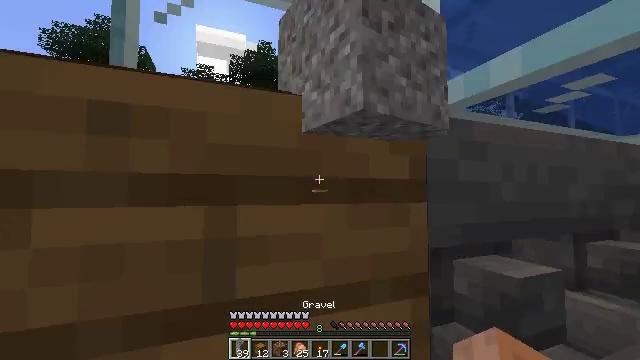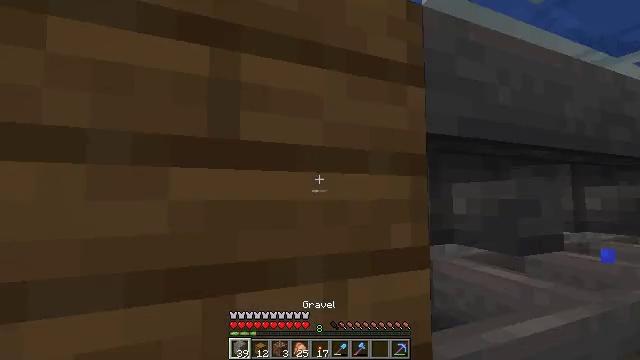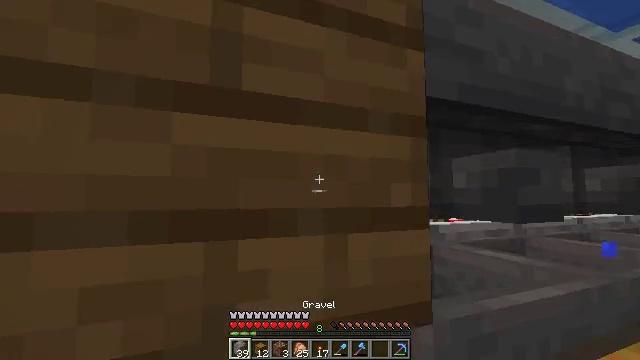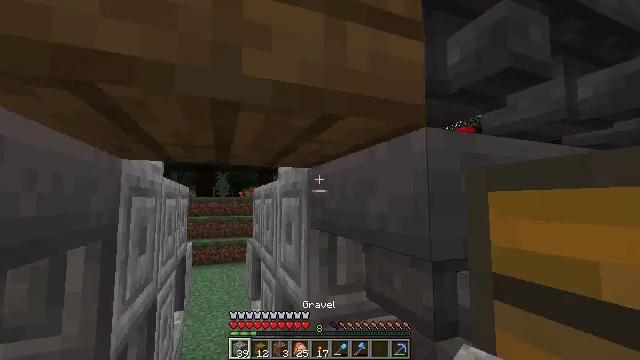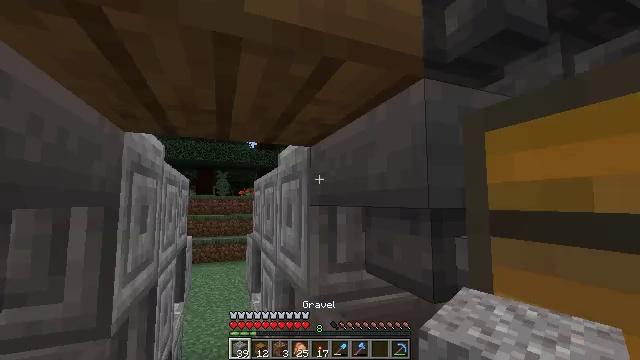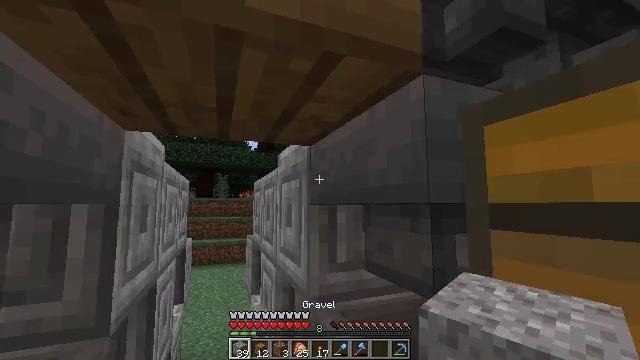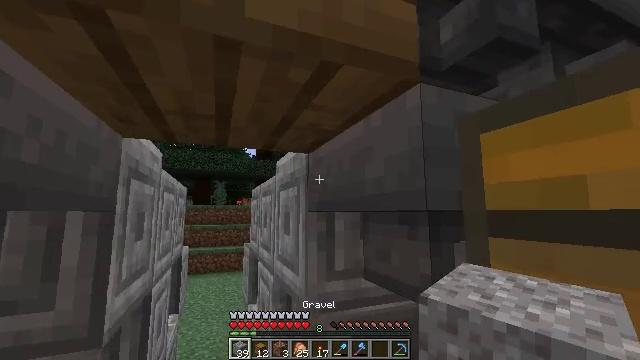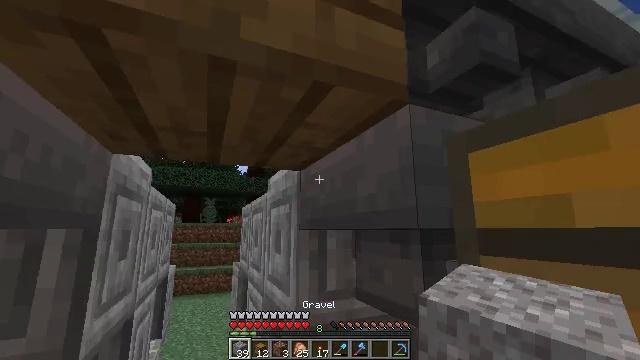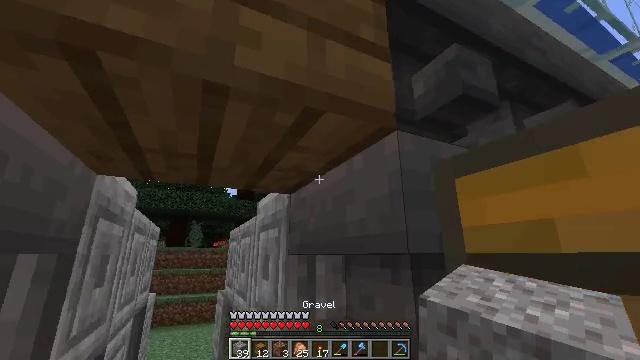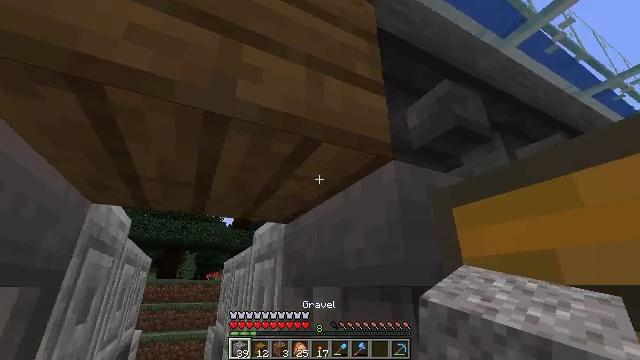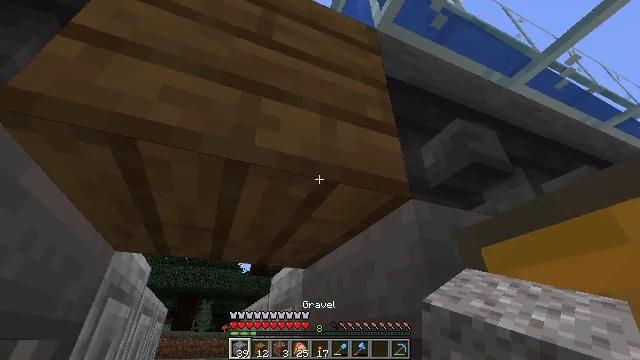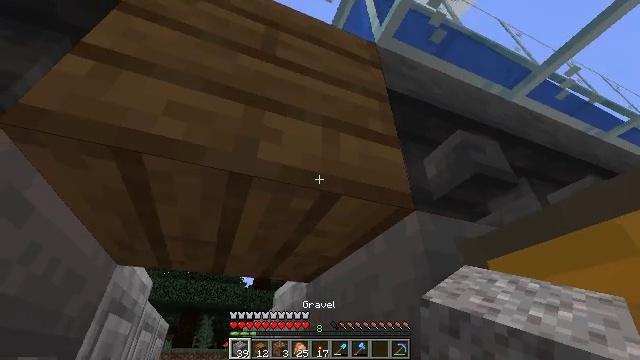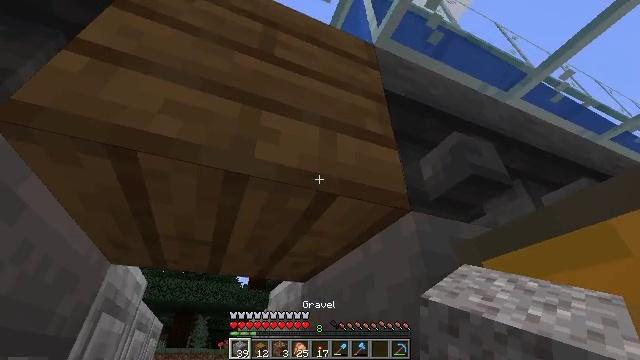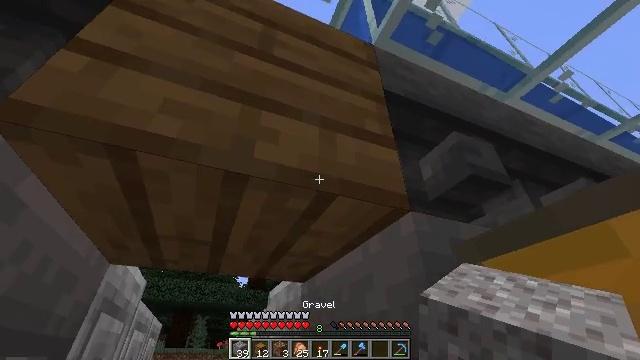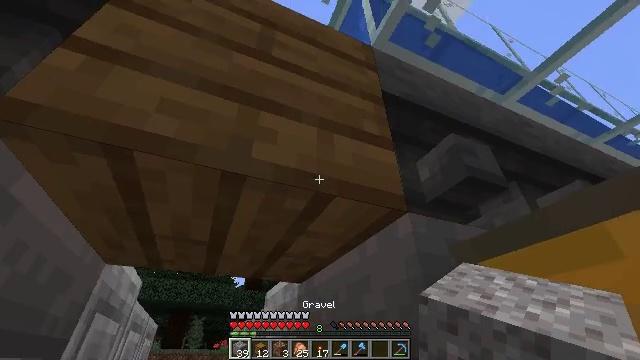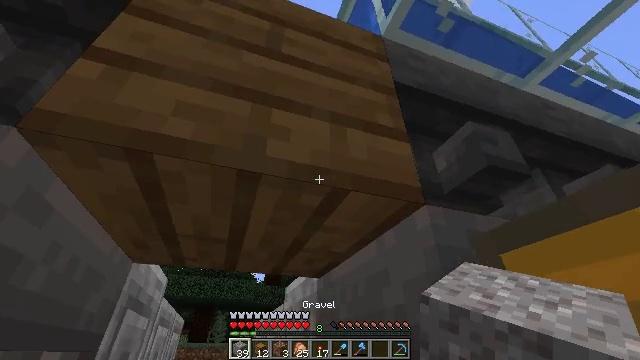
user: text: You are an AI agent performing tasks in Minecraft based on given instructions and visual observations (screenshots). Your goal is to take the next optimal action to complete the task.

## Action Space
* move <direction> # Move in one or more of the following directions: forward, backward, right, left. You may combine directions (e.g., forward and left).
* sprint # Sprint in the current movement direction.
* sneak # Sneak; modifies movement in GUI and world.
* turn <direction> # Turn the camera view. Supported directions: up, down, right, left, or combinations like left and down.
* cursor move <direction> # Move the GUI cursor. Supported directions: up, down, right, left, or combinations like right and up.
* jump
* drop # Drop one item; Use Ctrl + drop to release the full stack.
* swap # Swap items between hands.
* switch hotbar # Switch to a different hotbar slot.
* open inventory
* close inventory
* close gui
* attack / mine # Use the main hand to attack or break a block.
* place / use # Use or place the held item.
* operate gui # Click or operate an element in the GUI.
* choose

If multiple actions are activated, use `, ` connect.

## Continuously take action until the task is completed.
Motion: motion action
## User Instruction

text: Collect spruce planks from an old building.
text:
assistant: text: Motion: jump
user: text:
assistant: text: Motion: no_op
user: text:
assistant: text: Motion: no_op
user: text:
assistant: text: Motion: no_op
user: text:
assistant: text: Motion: no_op
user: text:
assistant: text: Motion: turn up
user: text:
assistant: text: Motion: turn right and up
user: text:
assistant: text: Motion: turn right and up
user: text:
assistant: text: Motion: turn up
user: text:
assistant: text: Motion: turn left and up
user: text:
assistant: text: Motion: turn up
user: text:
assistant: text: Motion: no_op
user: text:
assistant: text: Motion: no_op
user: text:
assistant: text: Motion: no_op
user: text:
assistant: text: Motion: turn left and down
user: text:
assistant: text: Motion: turn left
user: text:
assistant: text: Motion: move back
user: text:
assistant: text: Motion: move back, turn up
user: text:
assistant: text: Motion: move back, turn right and up
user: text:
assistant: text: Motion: turn right and up
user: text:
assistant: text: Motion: turn right and up
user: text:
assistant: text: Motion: turn right and up
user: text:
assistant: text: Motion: turn right
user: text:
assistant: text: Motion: turn right and up
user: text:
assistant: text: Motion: turn right and up
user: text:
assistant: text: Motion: turn right
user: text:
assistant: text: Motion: turn right
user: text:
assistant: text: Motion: turn right
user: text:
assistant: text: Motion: no_op
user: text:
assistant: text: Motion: no_op